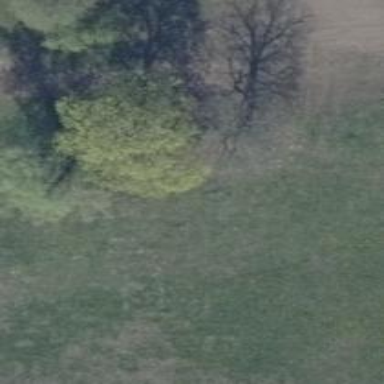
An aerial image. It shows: Row of deciduous broadleaved trees.